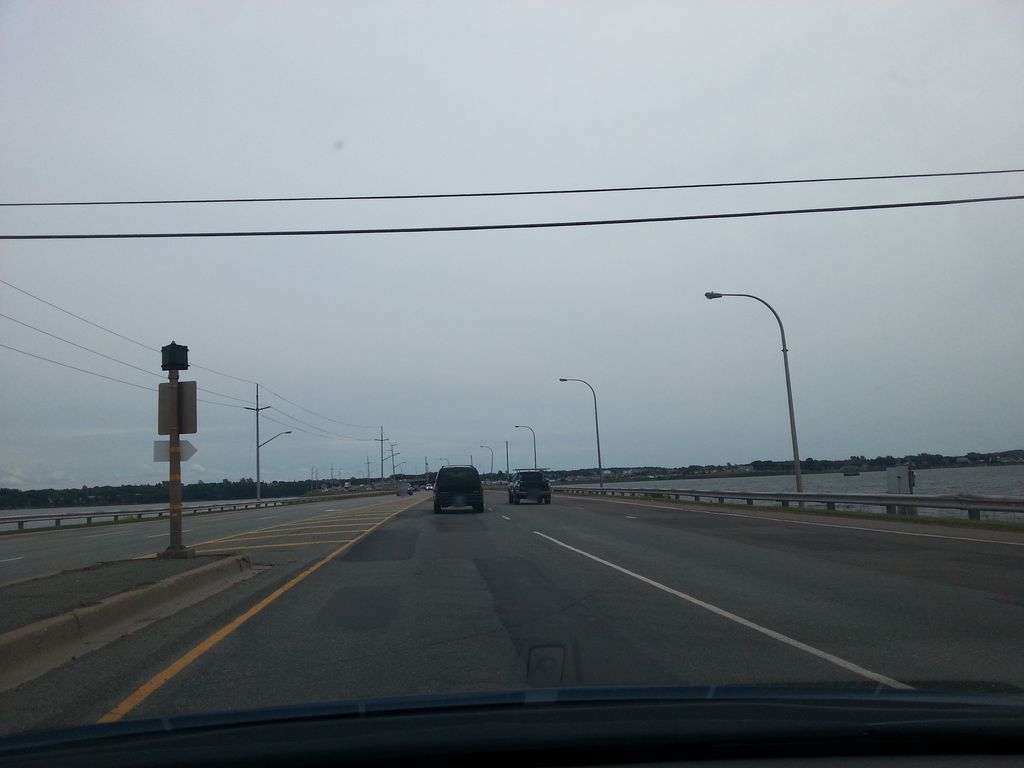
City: charlottetown